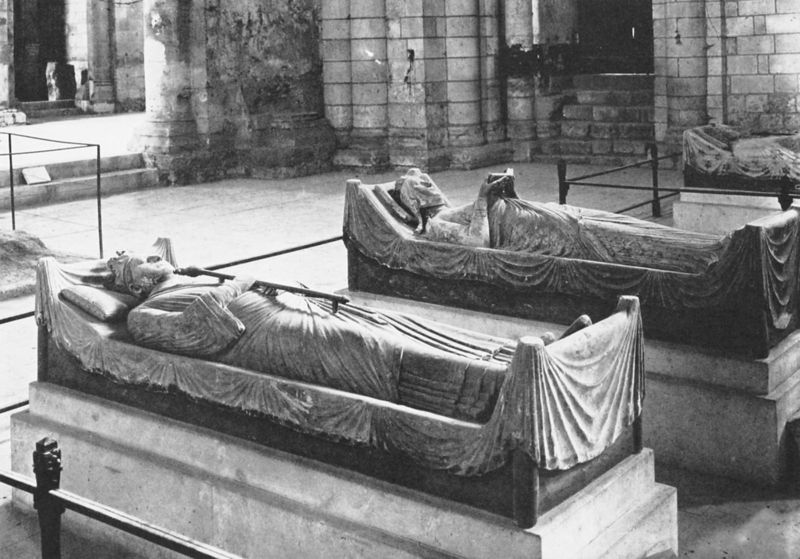
Titel: Gisants der Plantagenets
Standort: Fontevrault (EU - F)
Schlagwörter: mann, schlaf, frau, säulen, tuch, bart, geschichte, stein, tod, tot, kirche, ruhe, kaiser, könig, lesen, kammer, bildhauerei, buch, dom, denkmal, schwert, skulpturen, beerdigung, sarg, grab, versteinert, königin, museum, absperrung, zepter, ägypten, epitaph, särge, grabplatte, pharao, epithaph, historik